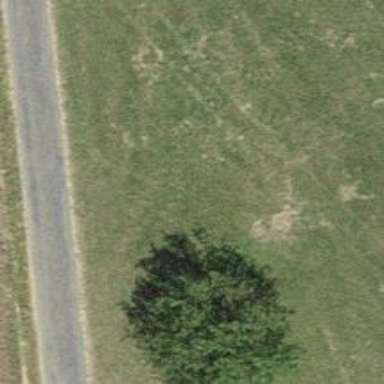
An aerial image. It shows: Mixed-leaf deciduous tree in its natural environment.